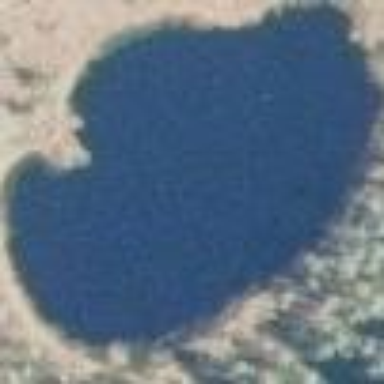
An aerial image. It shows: Serene lake.